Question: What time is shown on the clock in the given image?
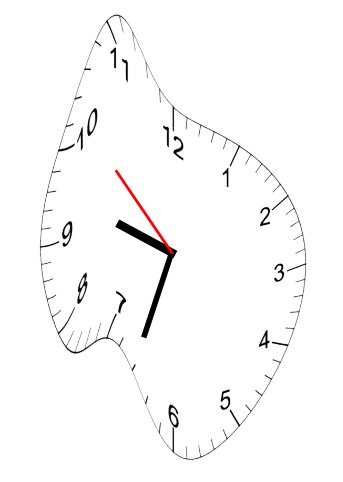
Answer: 09:32:52